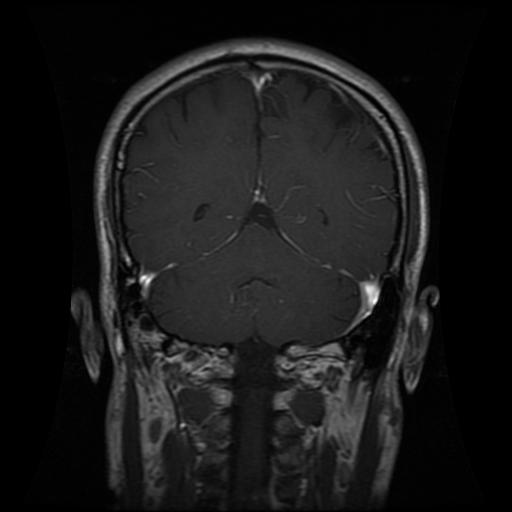
Label: glioma